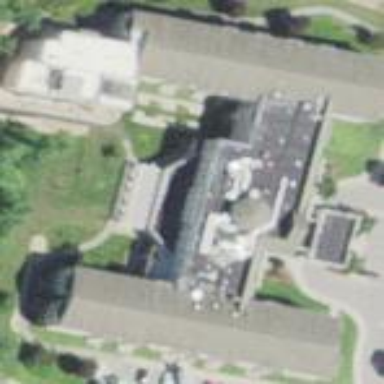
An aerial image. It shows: Nursing home.